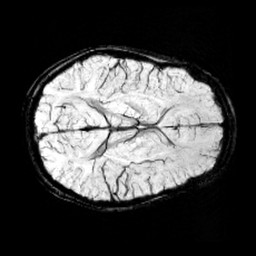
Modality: minIP
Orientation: axial
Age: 12
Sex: female
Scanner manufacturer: siemens
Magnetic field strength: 3 T
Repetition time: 0.027 s
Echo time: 0.02 s